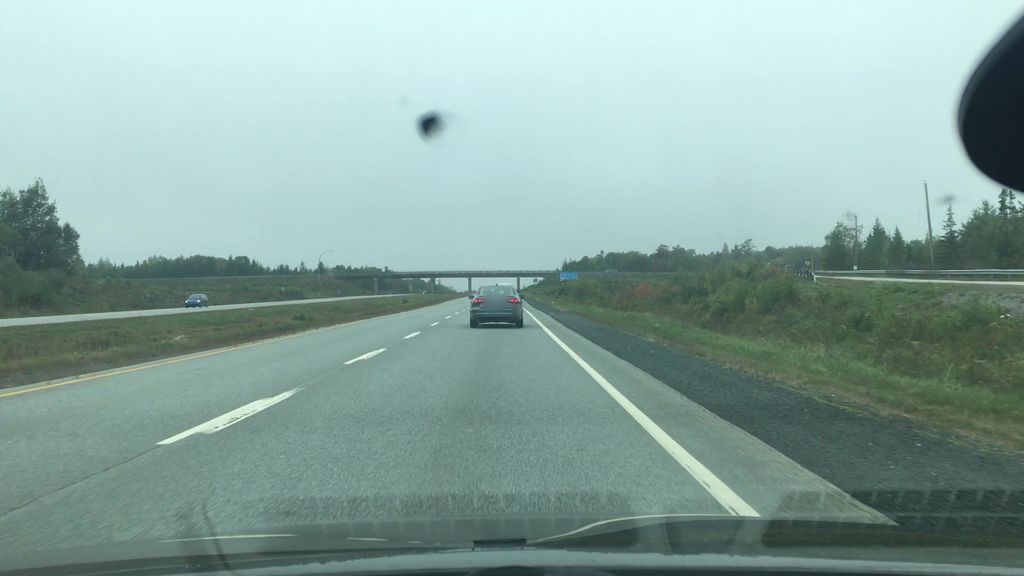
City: halifax